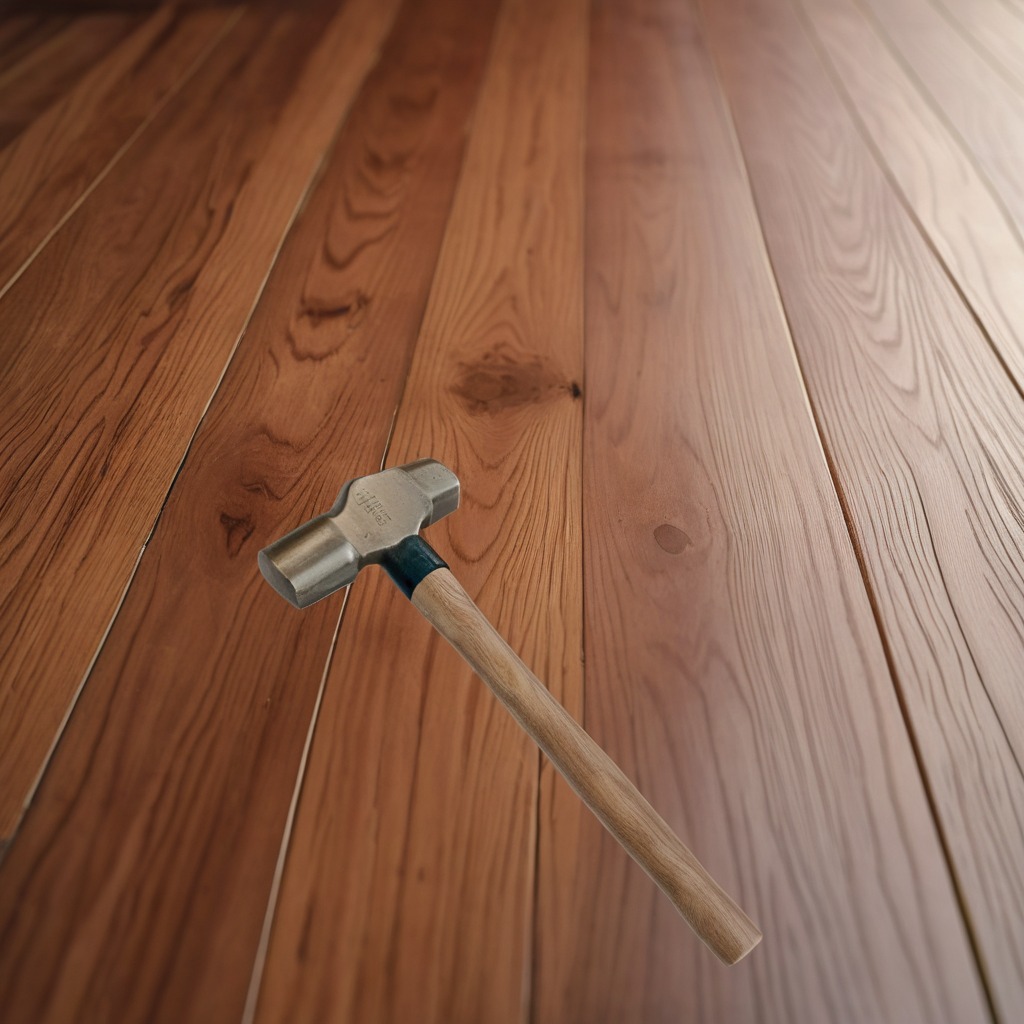
A hammer is lying on a wooden table in a carpentry studio.